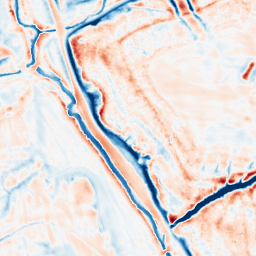
Category: edge_preserving
Decomposition family: bilateral
Decomposition parameters: d: 21
sigma_color: 75
sigma_space: 50
Upsampling method: cubic_mitchell
Upsampling parameters: scale: 8
Upsampling scale: 8